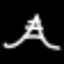
Label: The Eiffel Tower